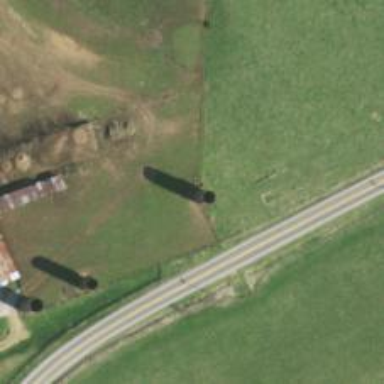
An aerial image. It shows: Silo building.